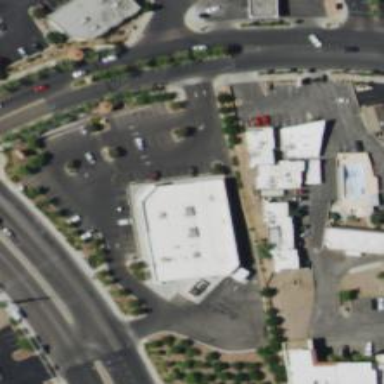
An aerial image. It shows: Pharmacy providing healthcare services.